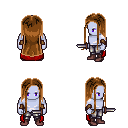
a pixel art fantasy rpg character, male body template, dark elf, purple skin, red cape, metal pants, brown extra-long hairstyle, leather bracers, maroon shoes, dagger, four views (front, back, left, right), 2x2 character sprite sheet, small pixel art, hard edges, no anti-aliasing